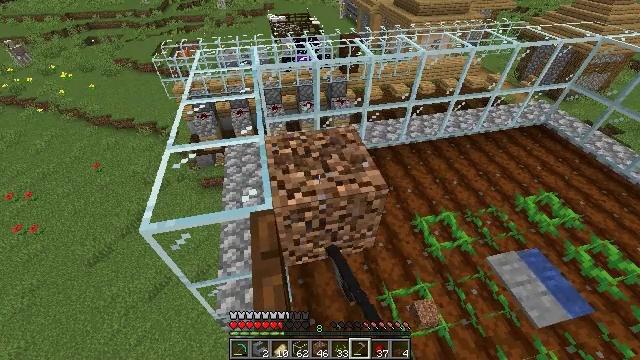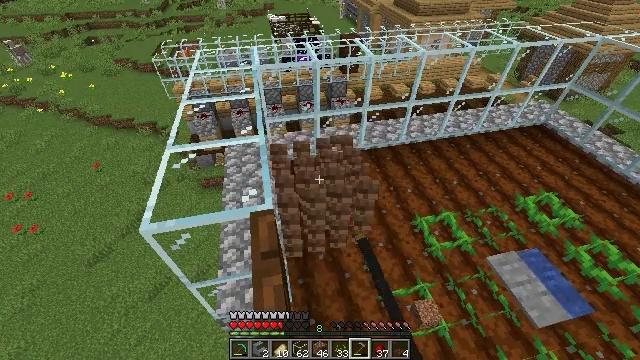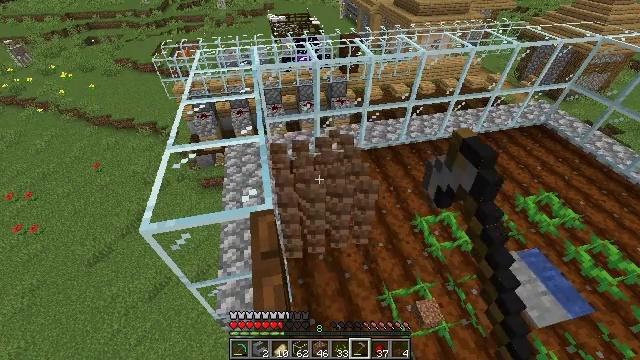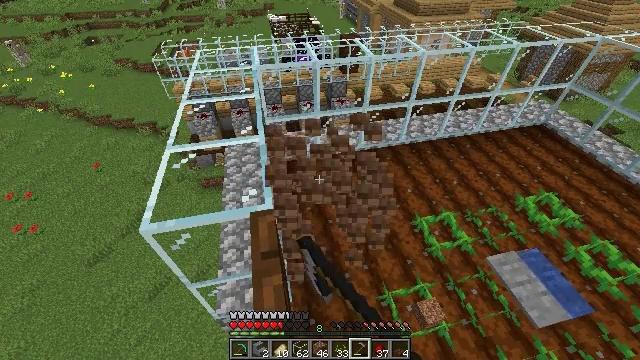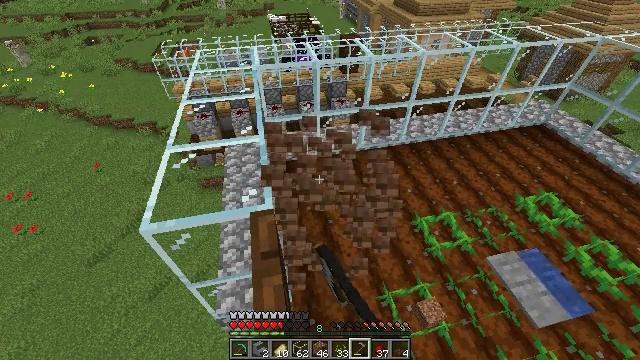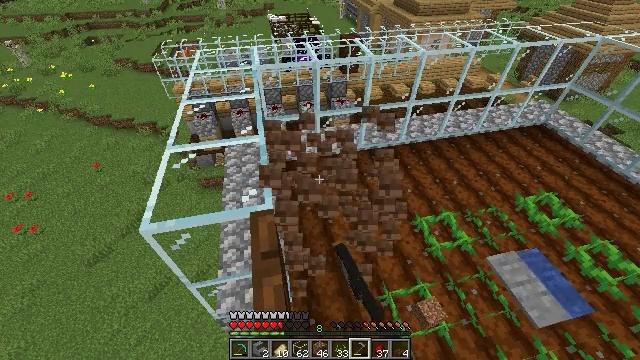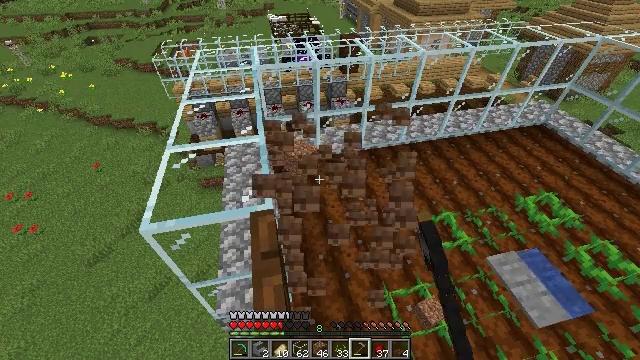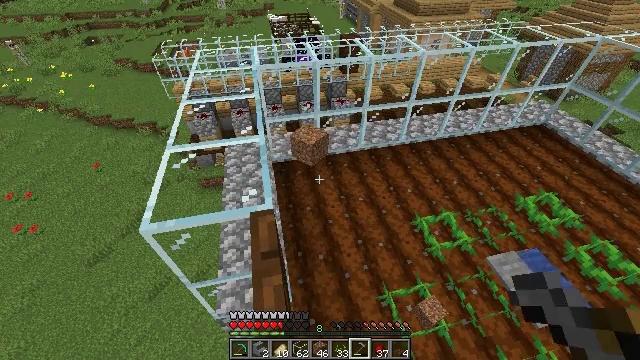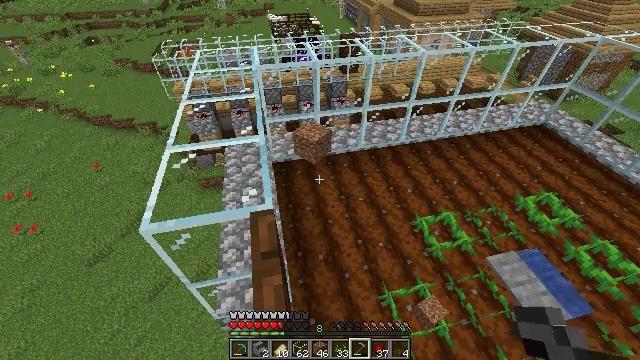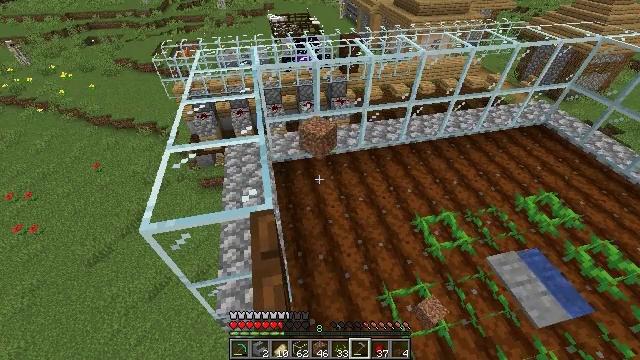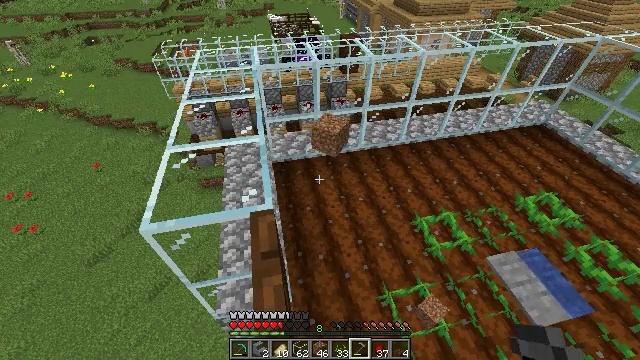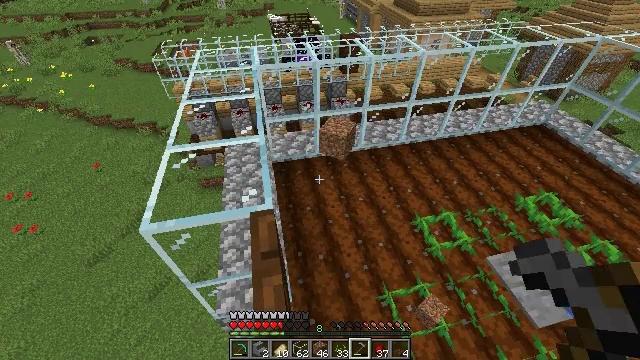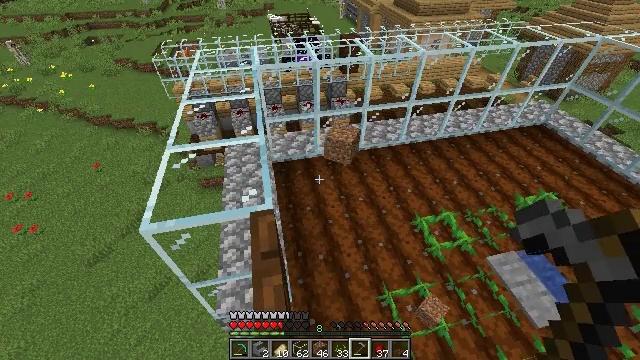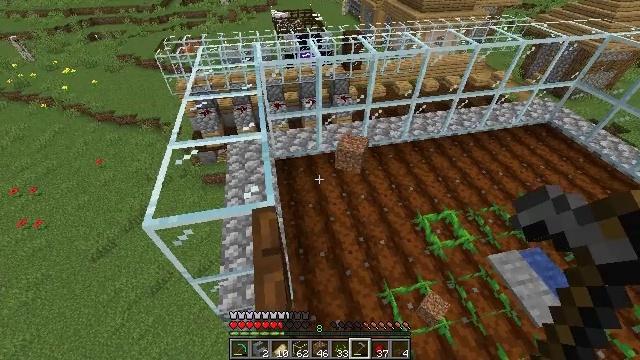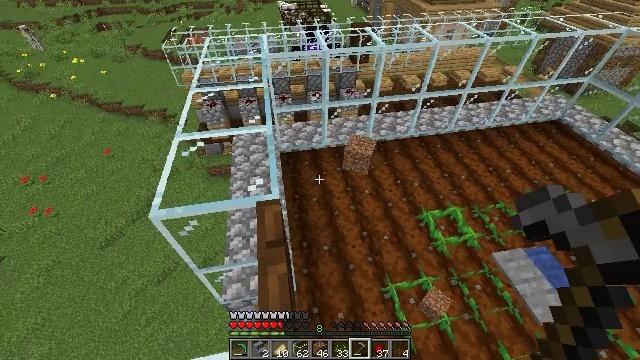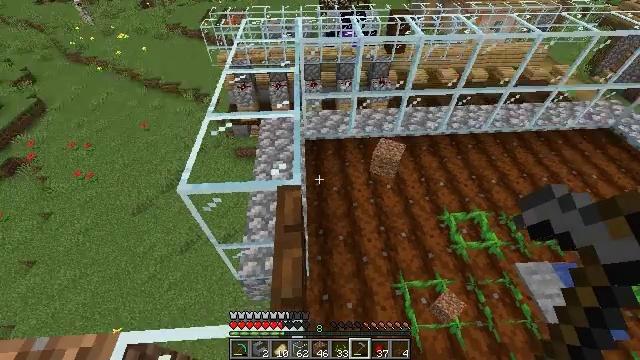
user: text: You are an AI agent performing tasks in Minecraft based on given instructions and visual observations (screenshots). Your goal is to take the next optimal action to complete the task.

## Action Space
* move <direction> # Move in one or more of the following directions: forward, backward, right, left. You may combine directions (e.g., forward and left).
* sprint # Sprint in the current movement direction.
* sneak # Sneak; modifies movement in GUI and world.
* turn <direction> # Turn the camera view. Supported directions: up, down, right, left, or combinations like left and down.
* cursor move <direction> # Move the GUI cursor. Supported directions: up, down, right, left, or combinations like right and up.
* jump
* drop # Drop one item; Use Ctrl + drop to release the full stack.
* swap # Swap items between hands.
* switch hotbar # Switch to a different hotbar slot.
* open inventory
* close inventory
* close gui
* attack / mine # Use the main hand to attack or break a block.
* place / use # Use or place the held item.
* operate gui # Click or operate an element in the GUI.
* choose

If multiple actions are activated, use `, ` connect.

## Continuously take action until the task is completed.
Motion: motion action
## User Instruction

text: Mine dirt from the ground.
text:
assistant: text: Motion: attack / mine
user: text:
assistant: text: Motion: attack / mine
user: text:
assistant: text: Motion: attack / mine
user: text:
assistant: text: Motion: attack / mine
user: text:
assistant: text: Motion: attack / mine
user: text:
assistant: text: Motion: attack / mine
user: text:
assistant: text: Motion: attack / mine
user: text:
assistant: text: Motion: attack / mine
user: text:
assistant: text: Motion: attack / mine
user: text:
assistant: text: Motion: no_op
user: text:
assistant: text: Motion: no_op
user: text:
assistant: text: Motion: no_op
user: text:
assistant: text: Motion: no_op
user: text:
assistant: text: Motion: turn left and down
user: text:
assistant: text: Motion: turn left and down
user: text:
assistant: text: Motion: turn left and down
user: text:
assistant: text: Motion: turn left and down
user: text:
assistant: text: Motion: turn left and down
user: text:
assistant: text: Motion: turn left and down
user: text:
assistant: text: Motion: no_op
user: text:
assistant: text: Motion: no_op
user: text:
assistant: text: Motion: no_op
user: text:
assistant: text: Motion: turn left
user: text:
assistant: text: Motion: turn left
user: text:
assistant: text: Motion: turn left
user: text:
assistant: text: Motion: turn left
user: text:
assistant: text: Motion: turn left and down
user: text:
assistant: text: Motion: turn left
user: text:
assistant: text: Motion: turn left
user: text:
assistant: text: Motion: turn left